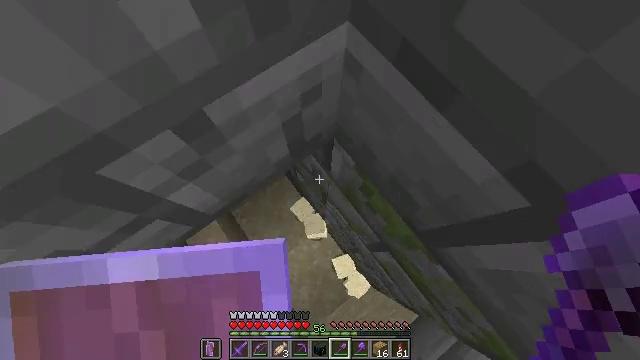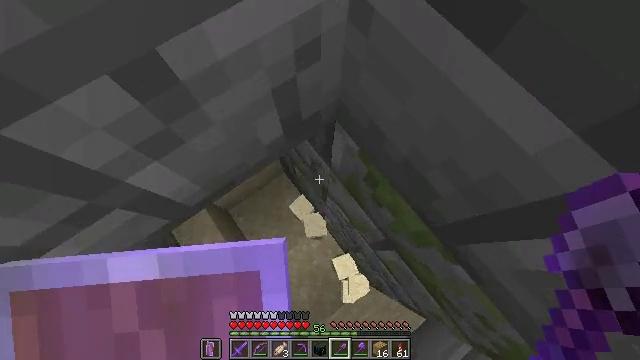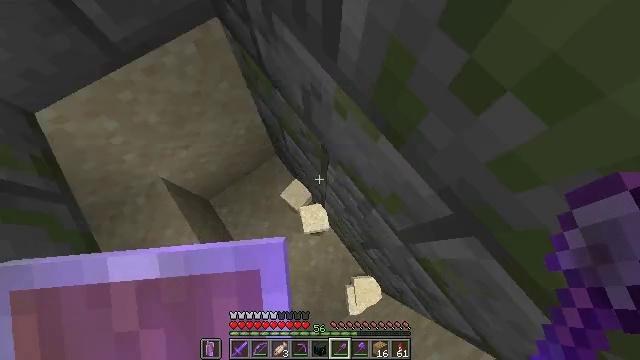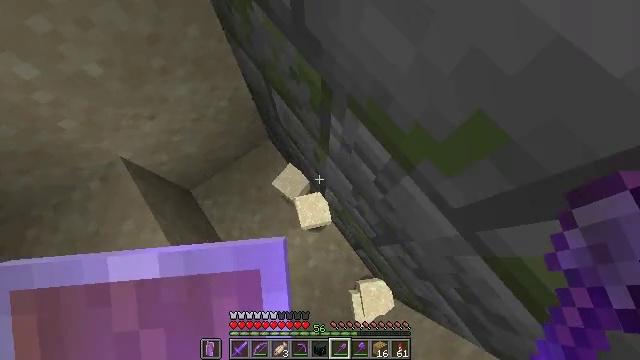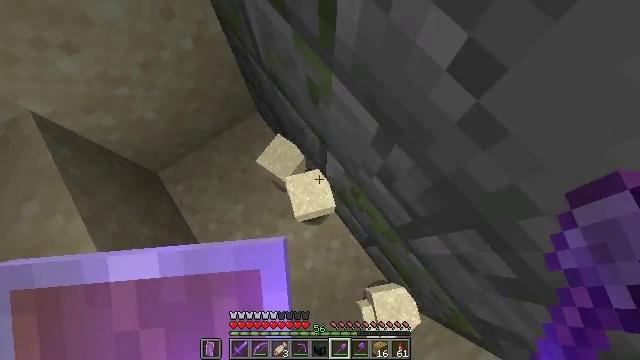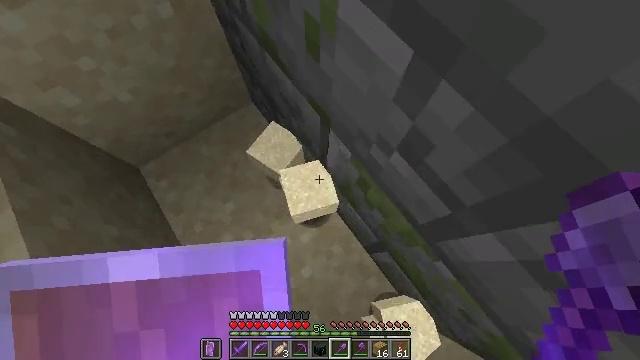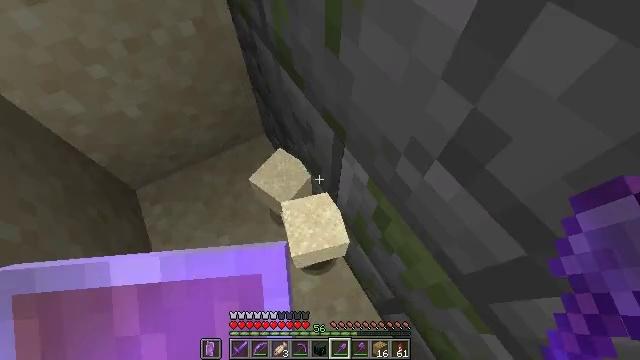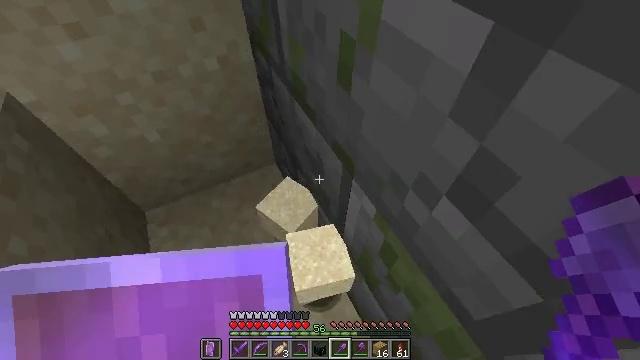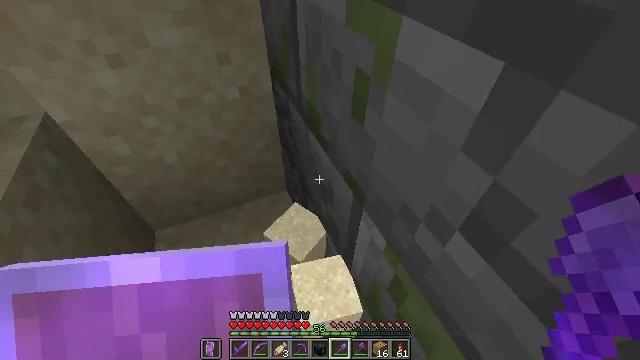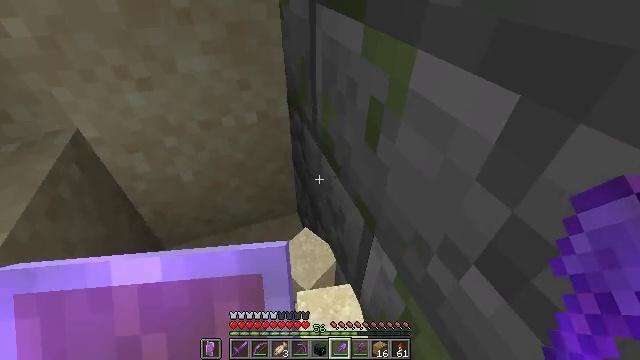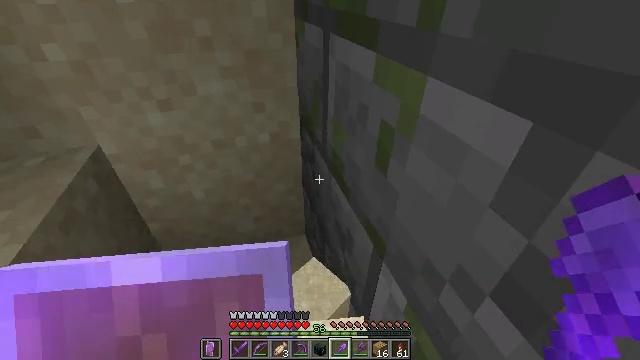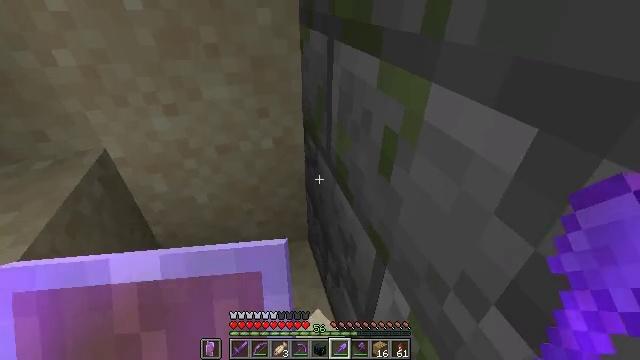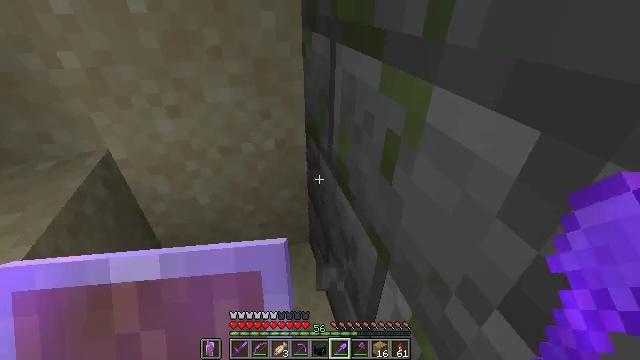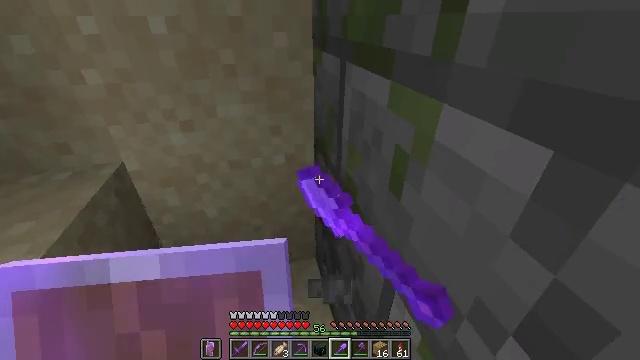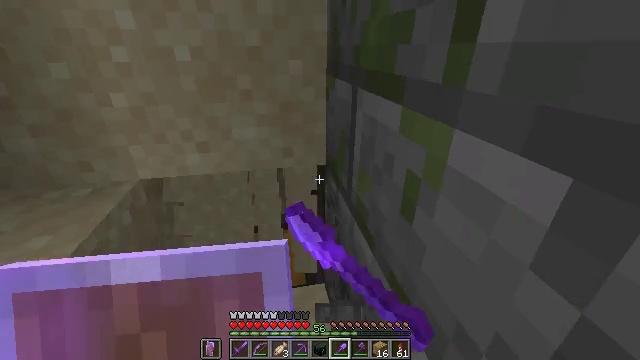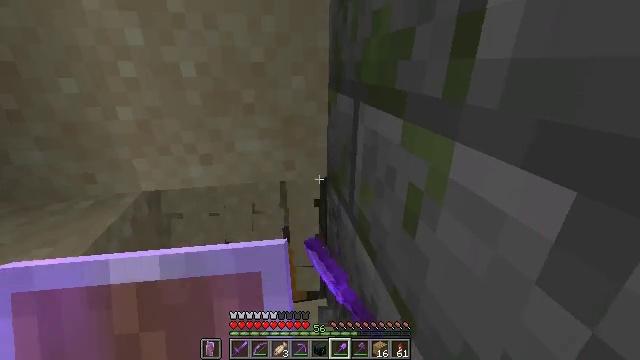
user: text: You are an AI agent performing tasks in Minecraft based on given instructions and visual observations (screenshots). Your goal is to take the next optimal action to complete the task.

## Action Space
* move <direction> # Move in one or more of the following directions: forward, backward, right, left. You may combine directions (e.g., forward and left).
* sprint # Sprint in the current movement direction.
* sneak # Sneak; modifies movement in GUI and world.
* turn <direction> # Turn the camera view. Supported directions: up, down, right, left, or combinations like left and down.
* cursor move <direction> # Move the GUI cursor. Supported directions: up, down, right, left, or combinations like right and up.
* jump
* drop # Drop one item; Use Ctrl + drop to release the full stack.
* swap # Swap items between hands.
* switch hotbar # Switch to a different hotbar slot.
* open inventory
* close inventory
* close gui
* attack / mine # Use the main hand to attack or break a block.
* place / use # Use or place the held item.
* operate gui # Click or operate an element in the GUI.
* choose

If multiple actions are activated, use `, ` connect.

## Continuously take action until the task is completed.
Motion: motion action
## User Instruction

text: Break the sand block.
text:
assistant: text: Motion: no_op
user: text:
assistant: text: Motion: no_op
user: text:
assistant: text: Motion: no_op
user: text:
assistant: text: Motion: no_op
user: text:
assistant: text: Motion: turn up
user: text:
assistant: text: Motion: turn left and up
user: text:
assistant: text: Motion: turn left and up
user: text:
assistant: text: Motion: turn left and up
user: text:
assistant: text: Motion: turn left and up
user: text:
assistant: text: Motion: turn left and up
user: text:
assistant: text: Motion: turn up
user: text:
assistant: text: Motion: attack / mine
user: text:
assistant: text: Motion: turn left and up, attack / mine
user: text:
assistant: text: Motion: turn left and up, attack / mine
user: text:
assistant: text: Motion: turn up, attack / mine
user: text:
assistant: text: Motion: attack / mine
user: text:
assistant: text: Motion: attack / mine
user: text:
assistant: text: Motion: attack / mine
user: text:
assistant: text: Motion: turn left and down, attack / mine
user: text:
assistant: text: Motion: turn down, attack / mine
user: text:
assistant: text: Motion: attack / mine
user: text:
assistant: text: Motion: attack / mine
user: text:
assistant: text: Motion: attack / mine
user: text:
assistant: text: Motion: attack / mine
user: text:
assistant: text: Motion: turn left and up, attack / mine
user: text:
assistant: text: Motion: no_op
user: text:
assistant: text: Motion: no_op
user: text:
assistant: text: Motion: no_op
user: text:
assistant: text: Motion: no_op
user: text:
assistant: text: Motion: no_op